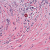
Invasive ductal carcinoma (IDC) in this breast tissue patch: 0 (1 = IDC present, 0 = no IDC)